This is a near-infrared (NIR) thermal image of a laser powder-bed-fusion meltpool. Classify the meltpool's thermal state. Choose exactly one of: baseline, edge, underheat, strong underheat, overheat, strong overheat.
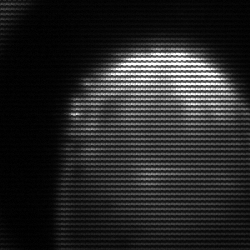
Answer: edge